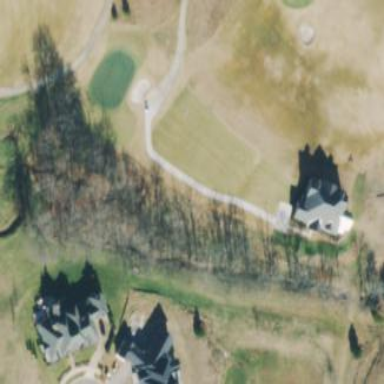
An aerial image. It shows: Golf tee.